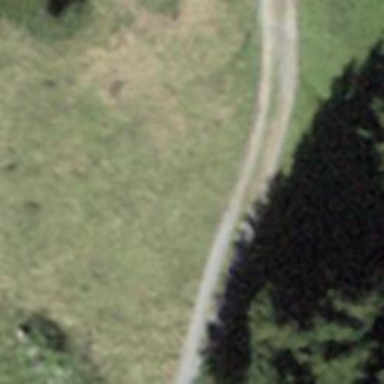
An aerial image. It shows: Guidepost providing information.